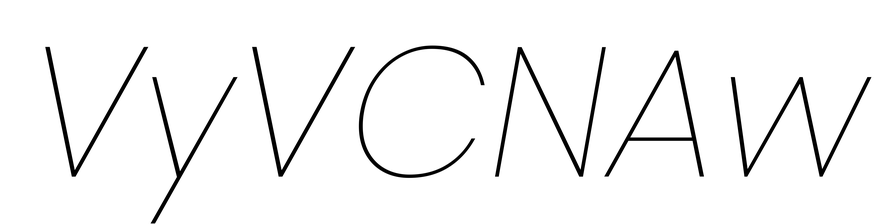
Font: Poppins-ThinItalic